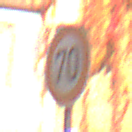
Verkehrszeichen: Geschwindigkeit70
Umgebung: Outdoor, Urban
Tageszeit: MorningAfternoon
Wetter: Clear
Licht: Natural
Jahreszeit: NotSpecified
Kontrast: MediumContrast